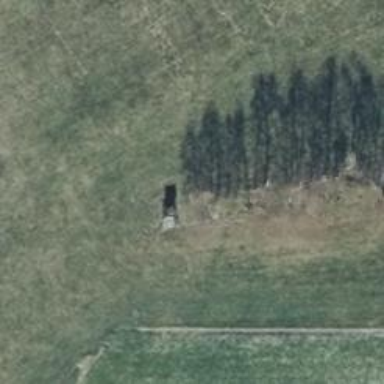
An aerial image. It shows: Hunting stand.